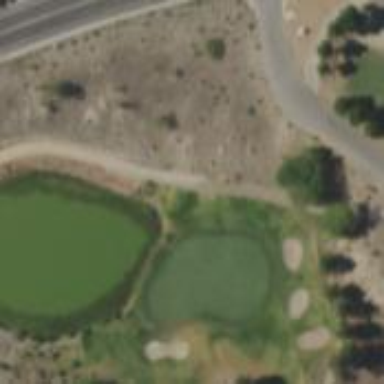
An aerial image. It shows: Rough grassy area used for golf.